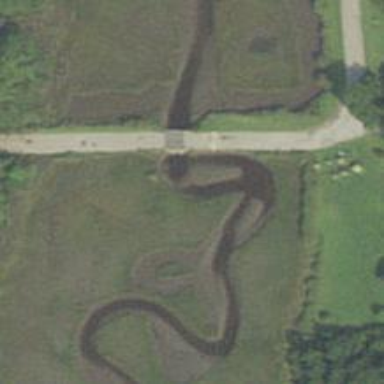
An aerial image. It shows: Culvert tunnel.